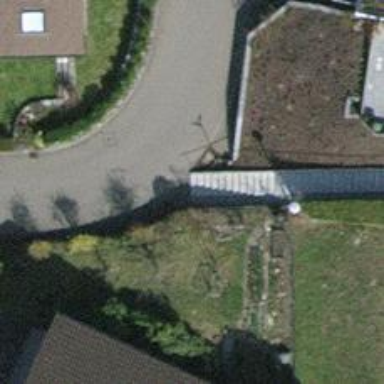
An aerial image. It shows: Set of steps on the road.